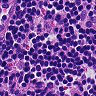
Metastatic tissue present: no